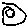
Label: moon